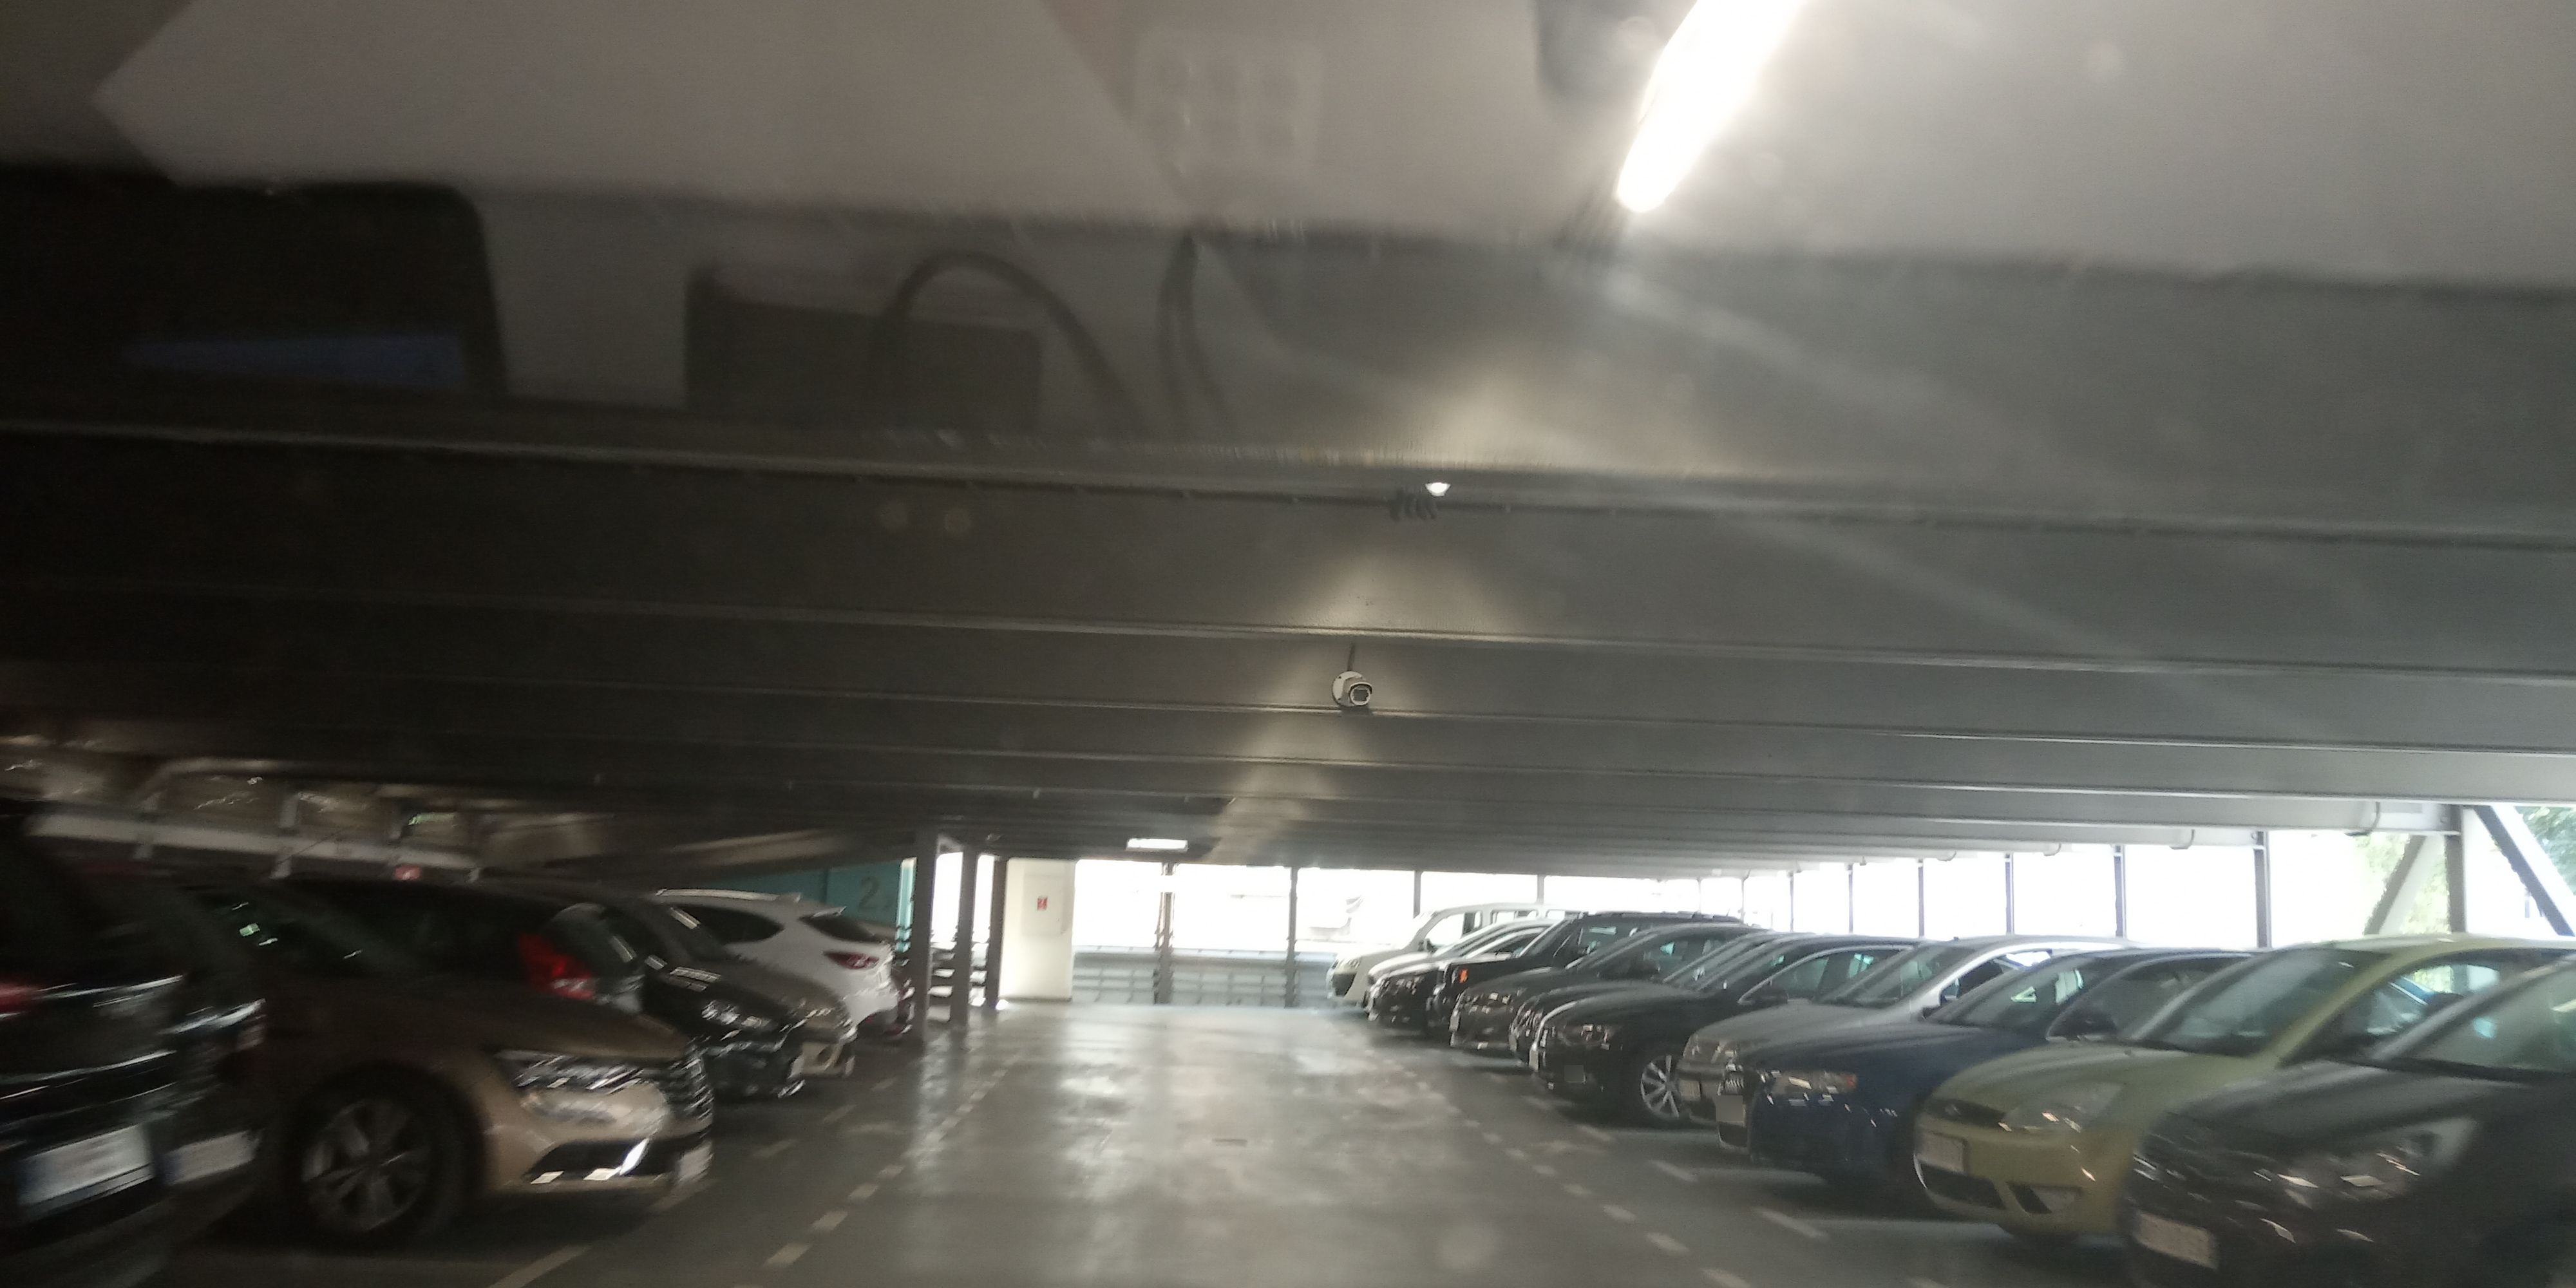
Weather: snowy
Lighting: day
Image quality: slightly poor
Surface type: driving surface
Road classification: footway, pedestrian, steps
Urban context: urban centre
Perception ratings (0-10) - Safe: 3.79, Lively: 4.14, Beautiful: 4.93, Boring: 2.57, Depressing: 5.75, Wealthy: 2.66